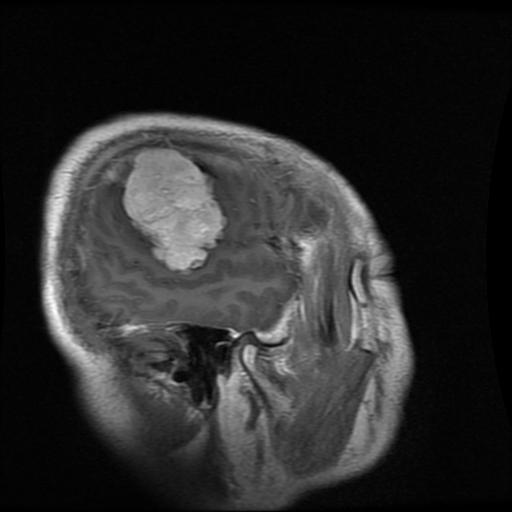
Label: meningioma